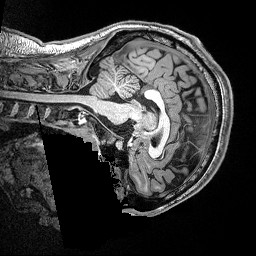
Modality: T1w
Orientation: sagittal
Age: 19
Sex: male